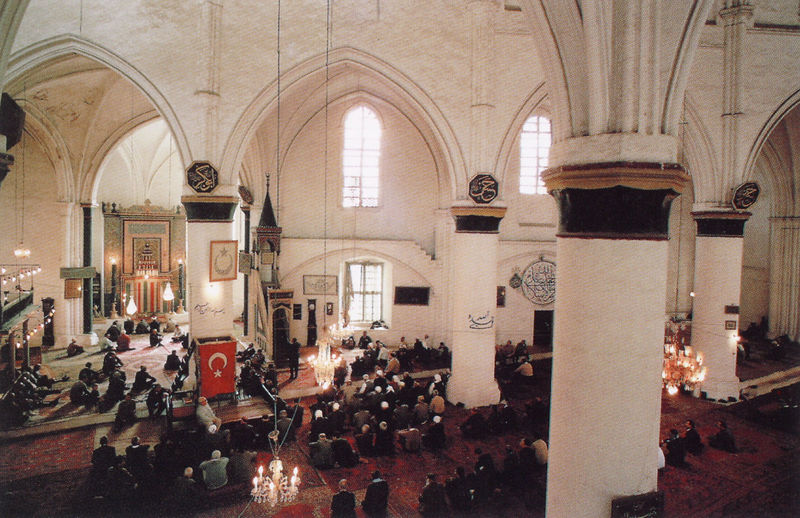
Titel: Selimiye Moschee
Standort:  (AS - Republik Zypern)
Schlagwörter: menschen, fenster, hell, licht, männer, raum, säulen, rot, teppich, sitzend, innen, farbig, bogen, farbe, querformat, leuchter, stufe, teppiche, schriftzeichen, halle, foto, bögen, moschee, kabel, halbmond, beten, gebet, arabisch, türkisch, anbetung, turban, islam, türkei, turbane, synagoge, moslem, muslime, mullah, ohne schuhe